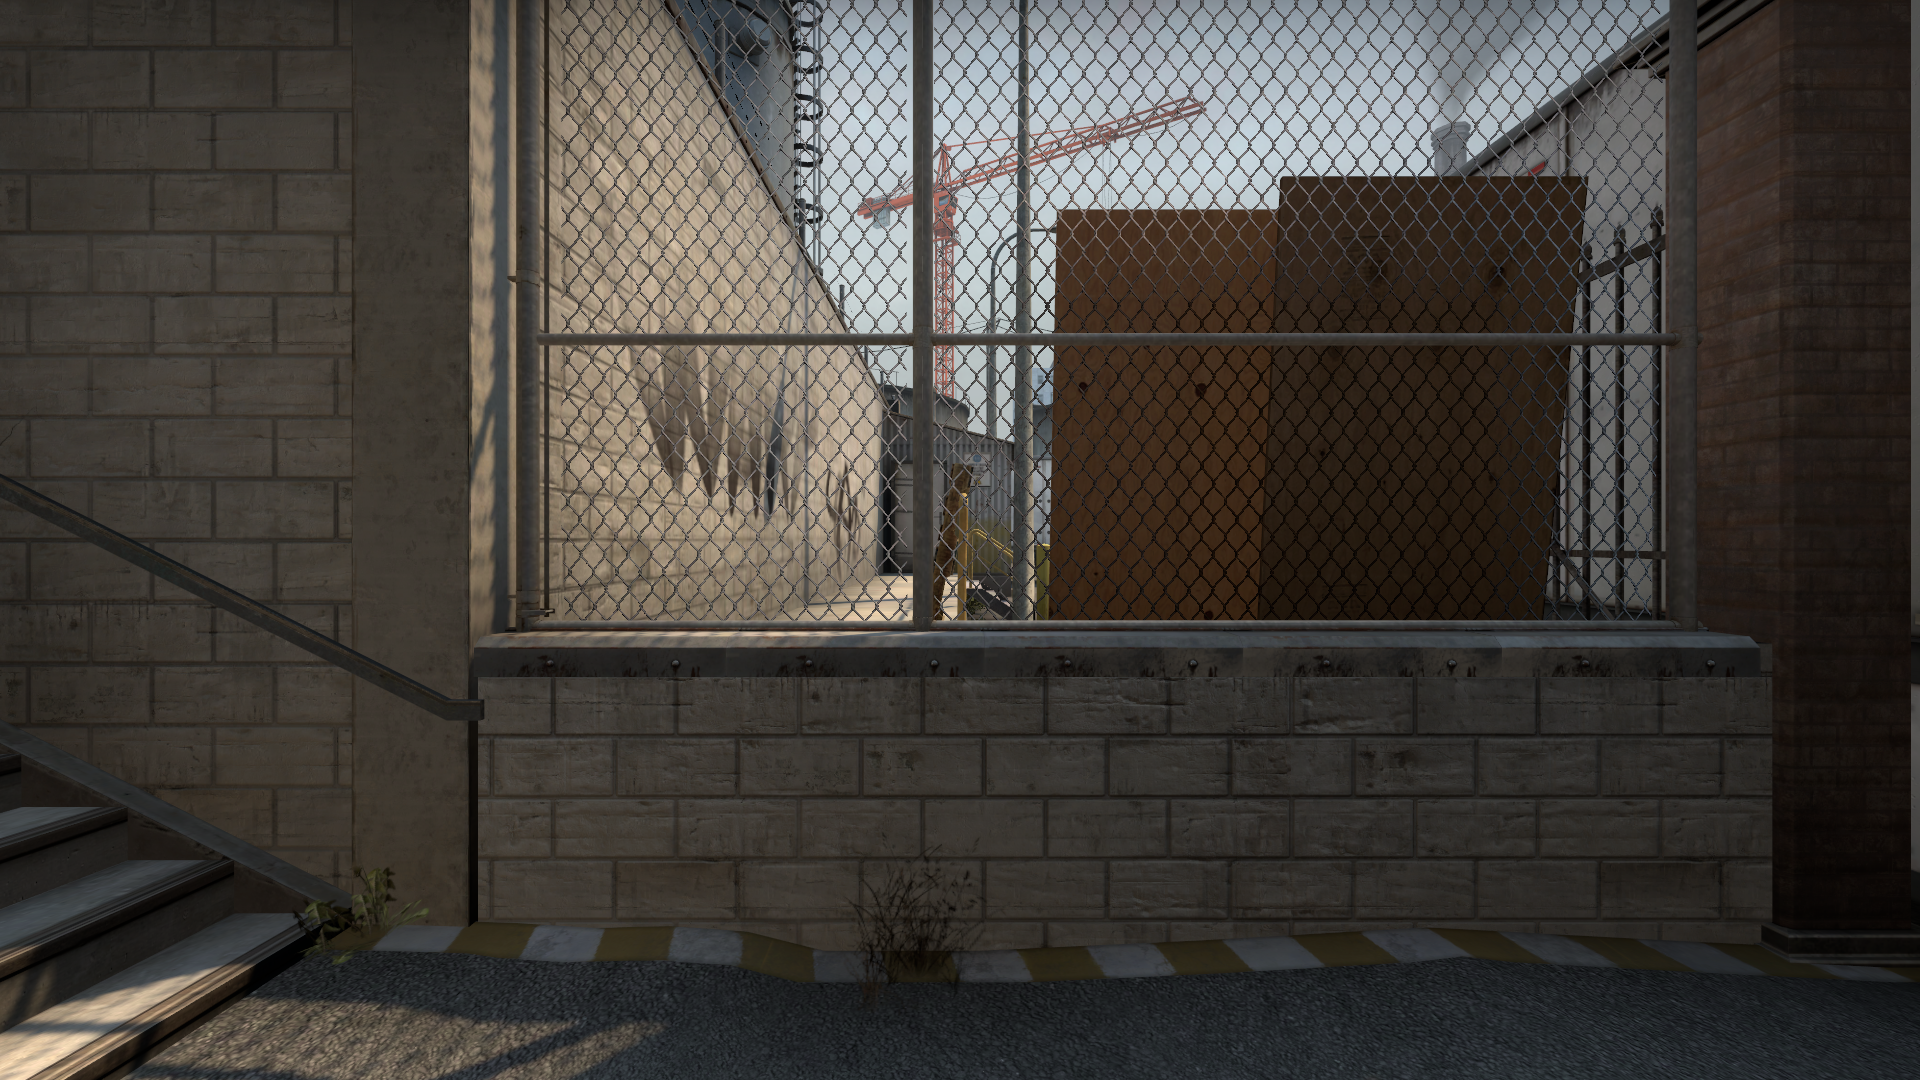
Map: de_train